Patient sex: F
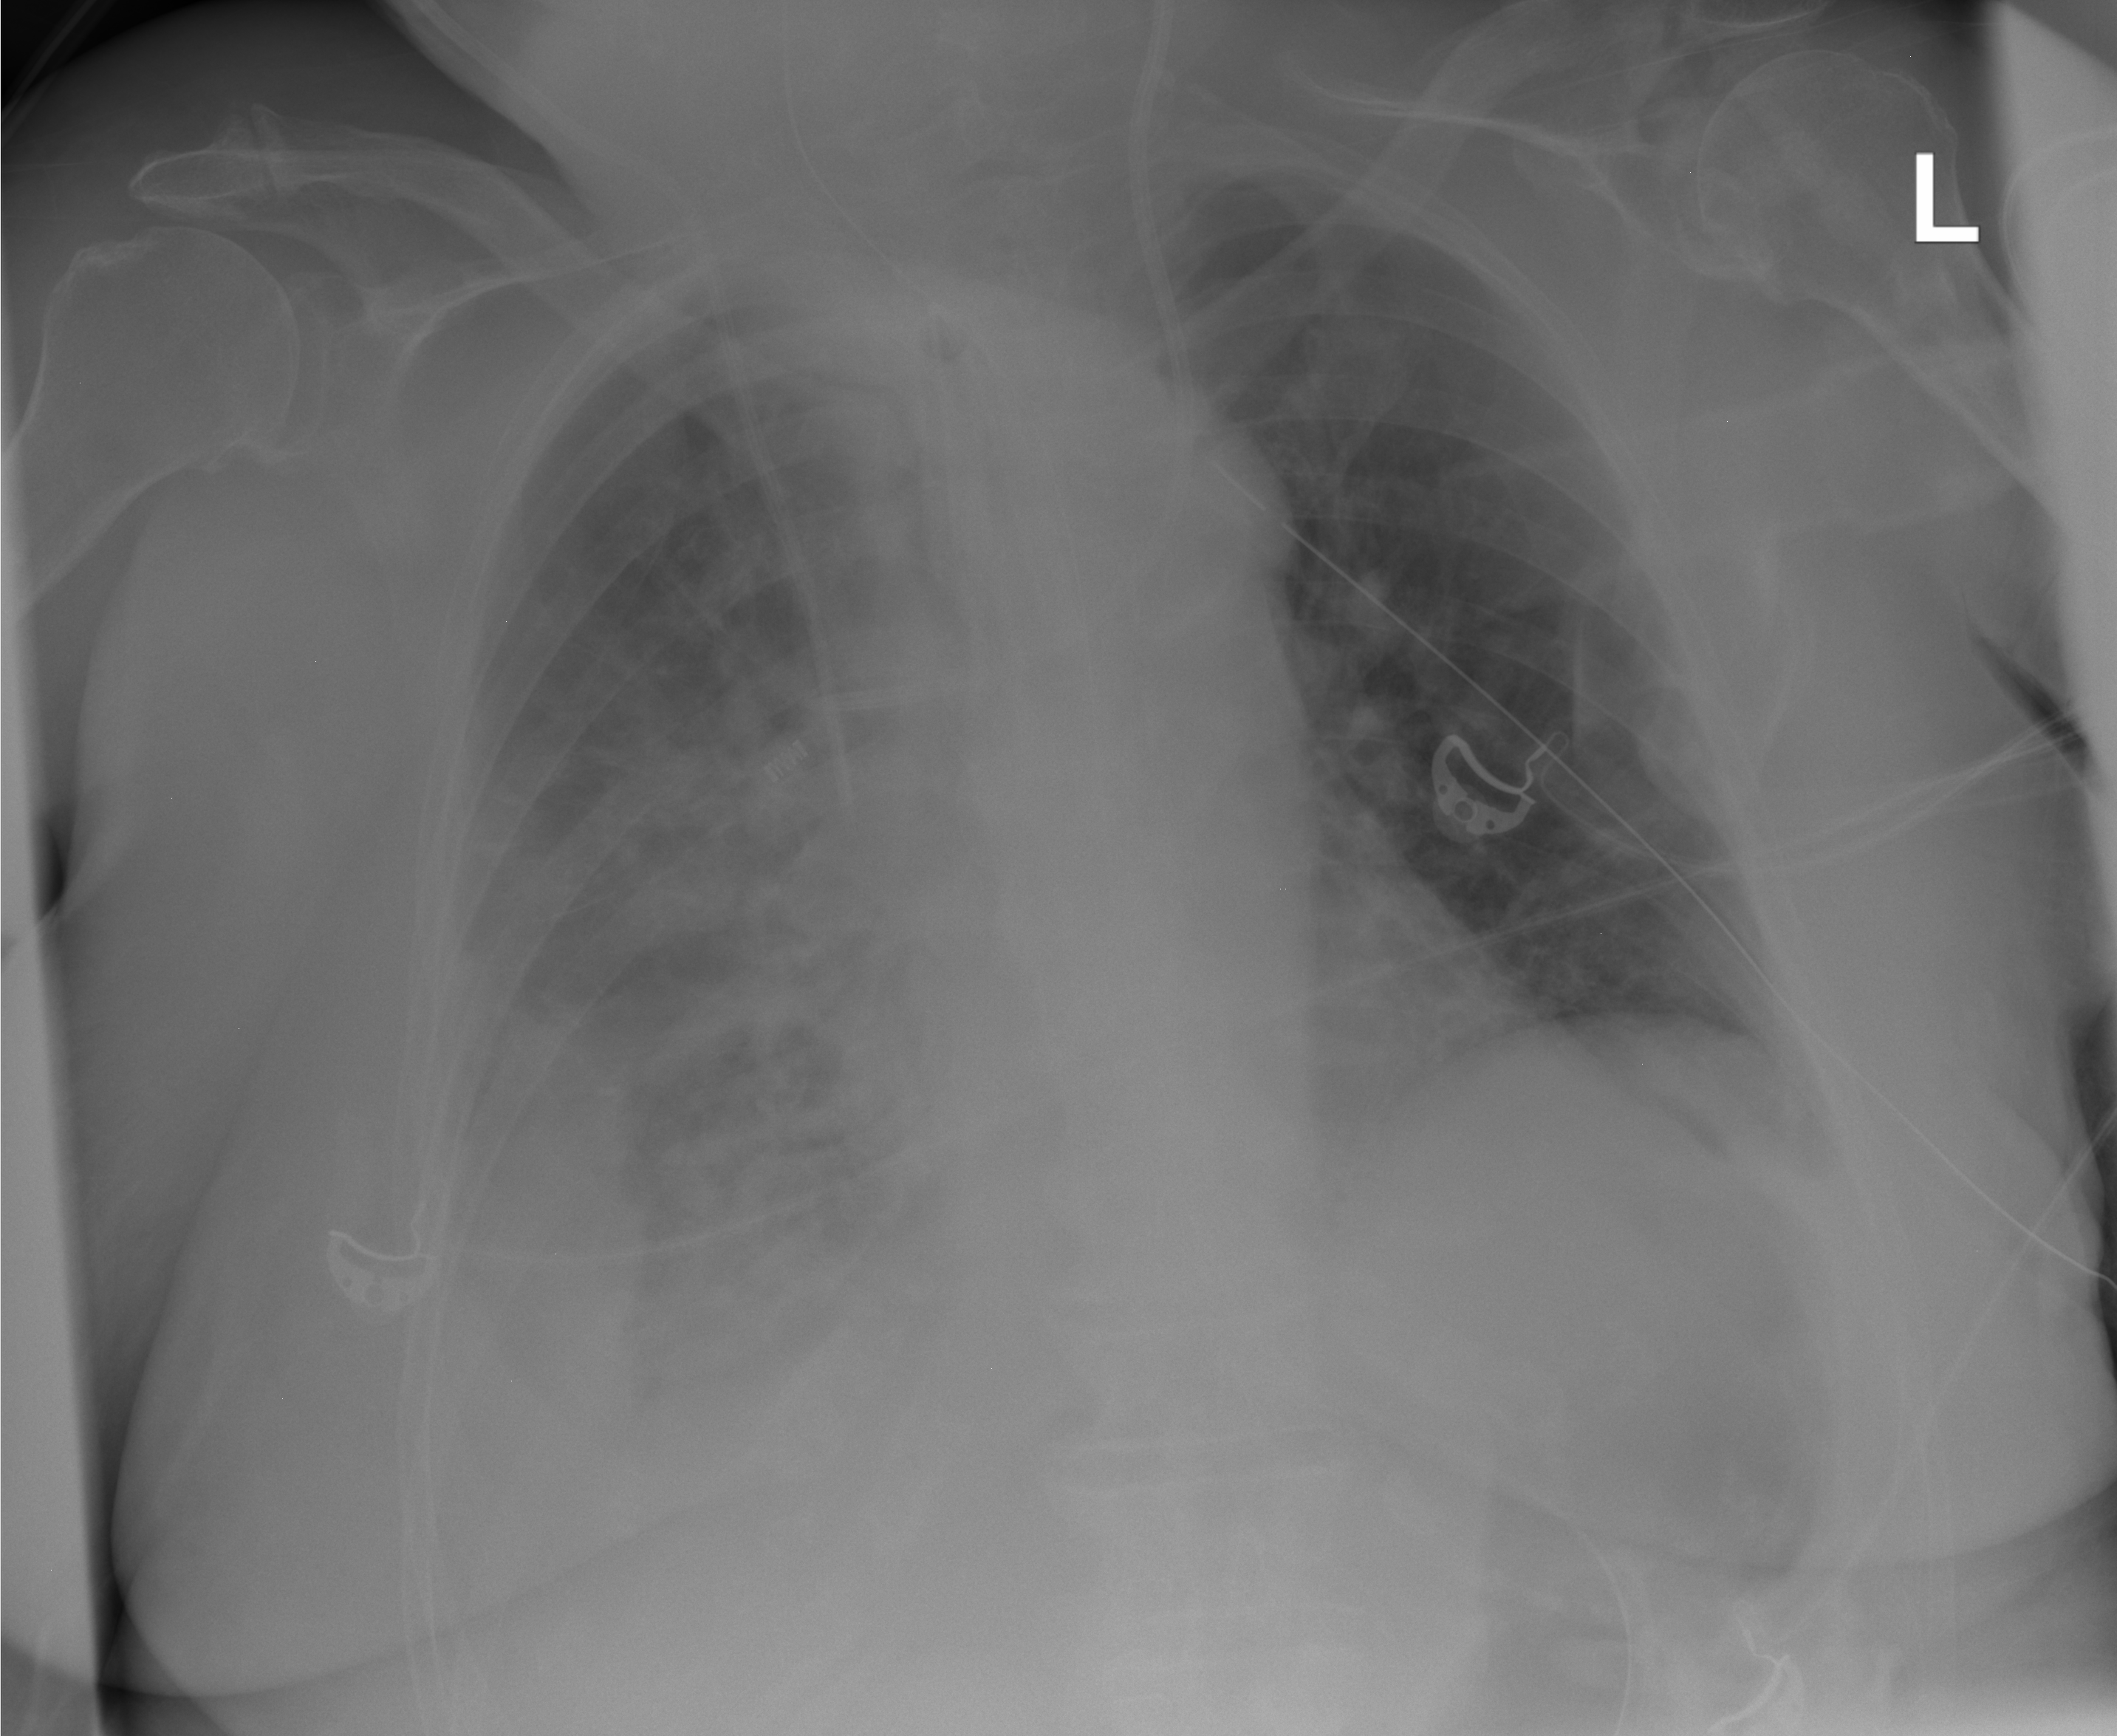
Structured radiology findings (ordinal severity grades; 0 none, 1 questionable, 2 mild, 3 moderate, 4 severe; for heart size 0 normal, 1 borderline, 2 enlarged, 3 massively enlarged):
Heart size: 0
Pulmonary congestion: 2
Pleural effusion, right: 3
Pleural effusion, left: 2
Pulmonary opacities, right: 3
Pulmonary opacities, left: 0
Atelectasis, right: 3
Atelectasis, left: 0